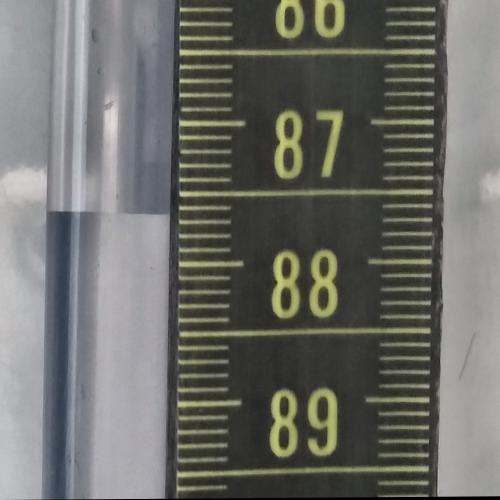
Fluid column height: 87.7 cm